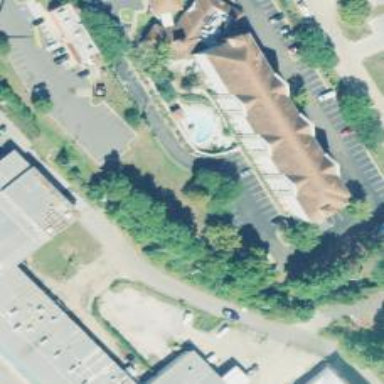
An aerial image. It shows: Hotel building.